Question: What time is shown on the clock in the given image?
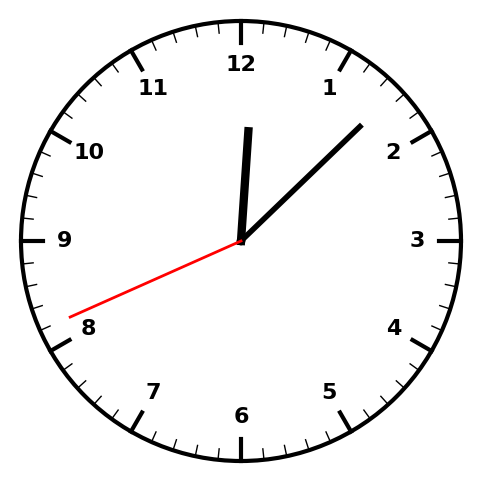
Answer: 12:07:41